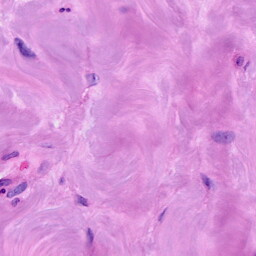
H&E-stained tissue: Breast